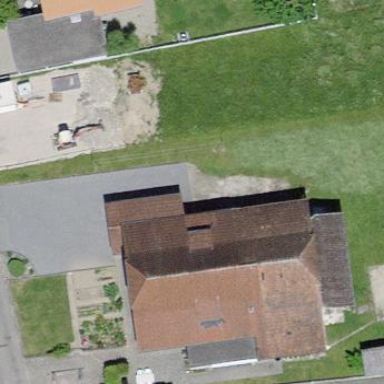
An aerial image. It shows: Farm building.